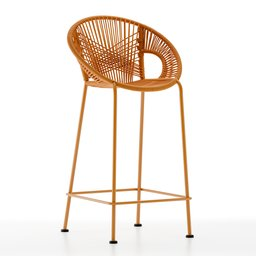
Label: furniture